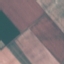
Label: AnnualCrop